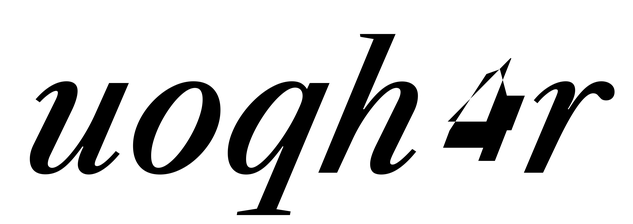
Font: LibreCaslonText-Italic_Medium_Italic